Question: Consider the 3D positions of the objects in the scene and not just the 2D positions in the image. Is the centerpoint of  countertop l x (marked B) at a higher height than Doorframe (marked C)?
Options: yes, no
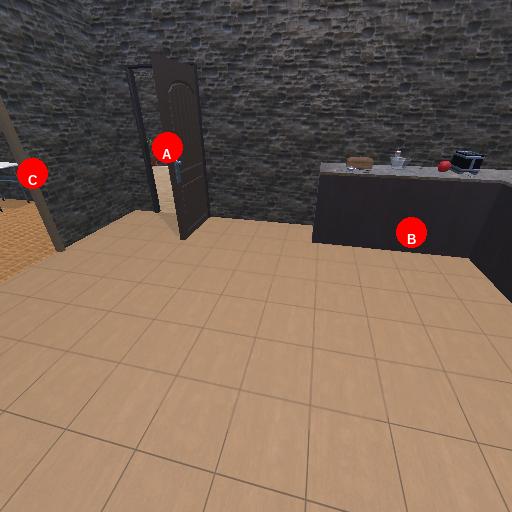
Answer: yes